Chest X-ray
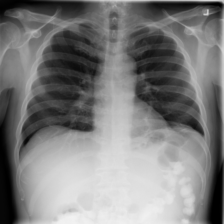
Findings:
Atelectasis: positive
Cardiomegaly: negative
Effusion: negative
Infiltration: negative
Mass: negative
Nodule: negative
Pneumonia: negative
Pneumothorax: negative
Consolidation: negative
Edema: negative
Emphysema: negative
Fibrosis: negative
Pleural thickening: negative
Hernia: negative